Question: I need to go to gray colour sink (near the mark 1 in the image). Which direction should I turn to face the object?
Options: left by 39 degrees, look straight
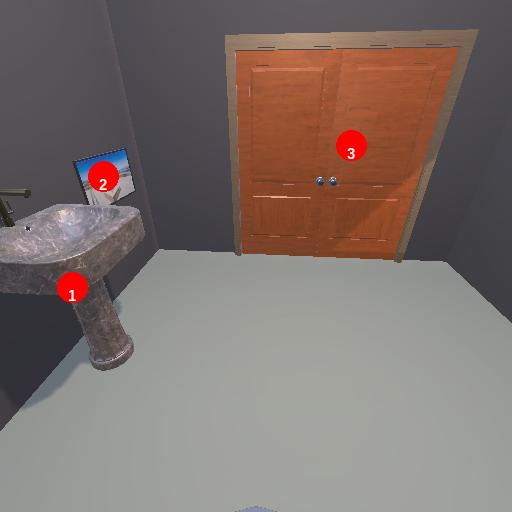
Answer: left by 39 degrees